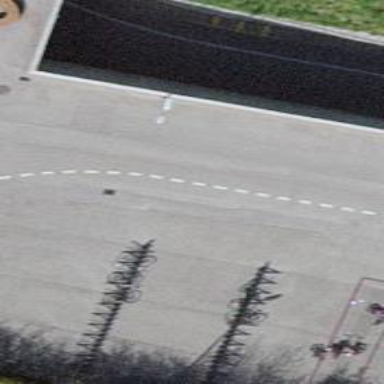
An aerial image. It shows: Bicycle parking area.